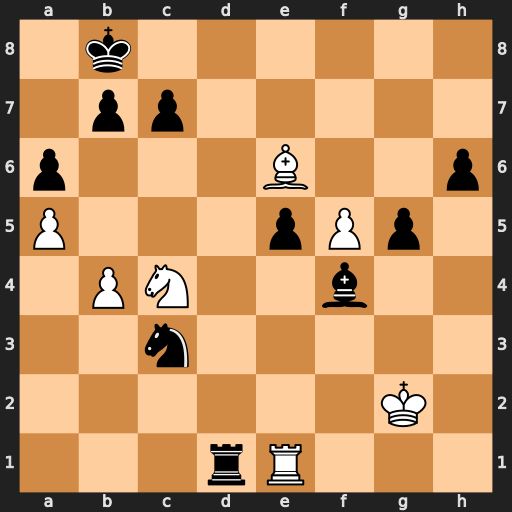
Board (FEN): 1k6/1pp5/p3B2p/P3pPp1/1PN2b2/2n5/6K1/3rR3
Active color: w
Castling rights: -
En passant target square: -
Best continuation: Rxd1 Nxd1 f6